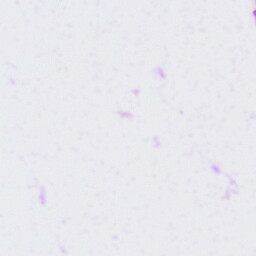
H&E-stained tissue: Tonsil